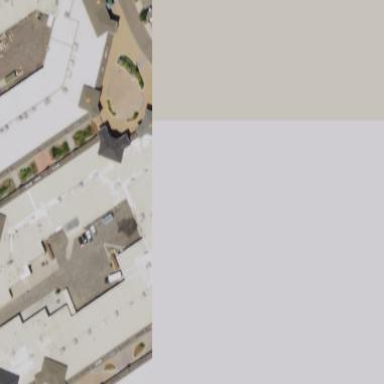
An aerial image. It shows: Retail building.